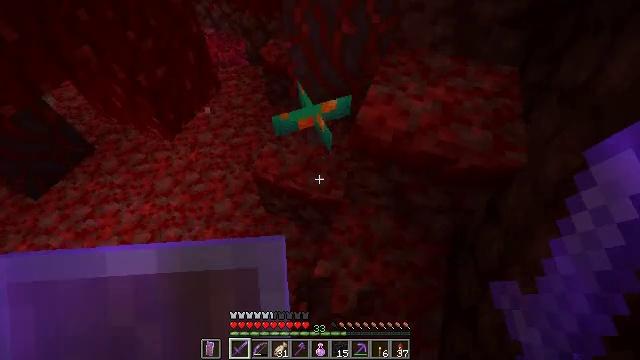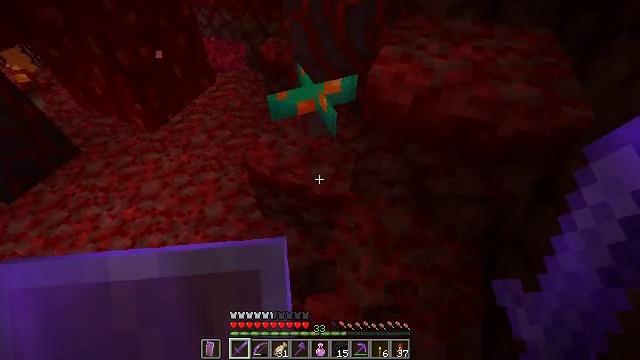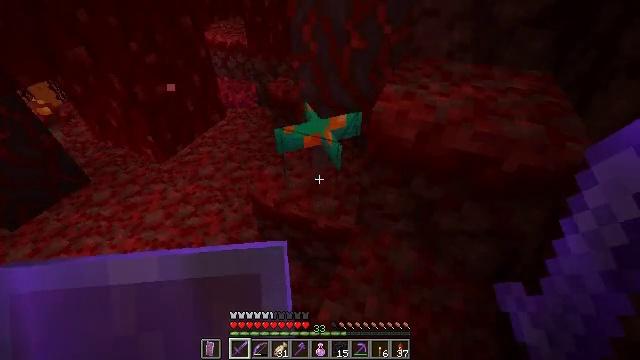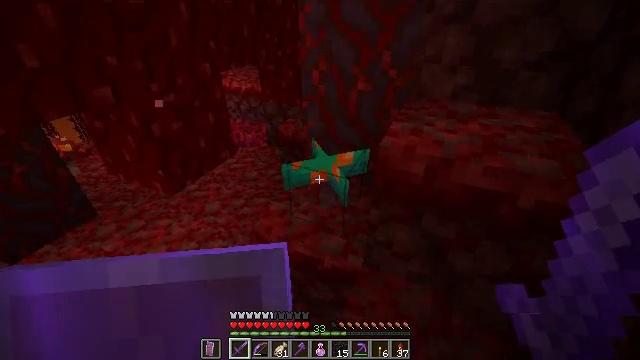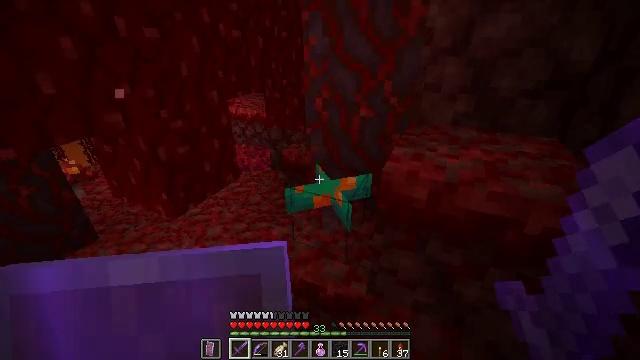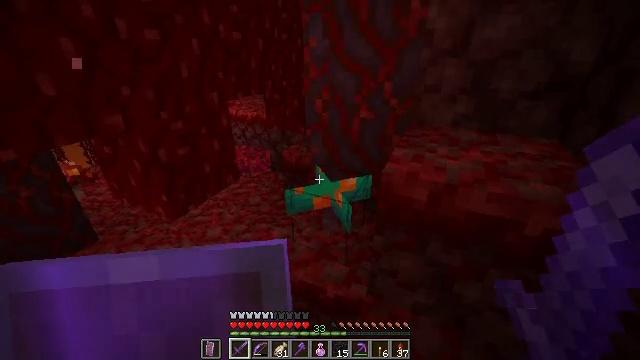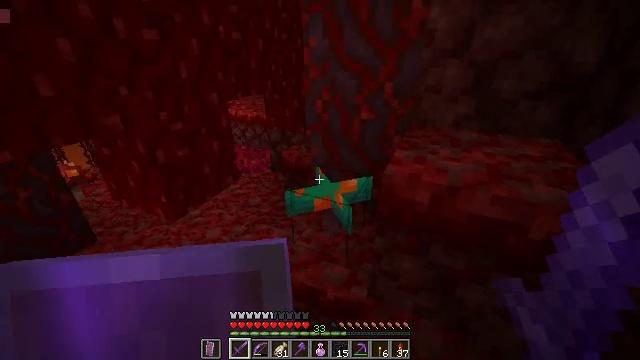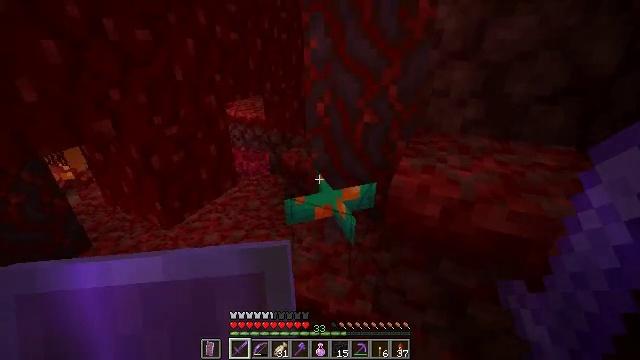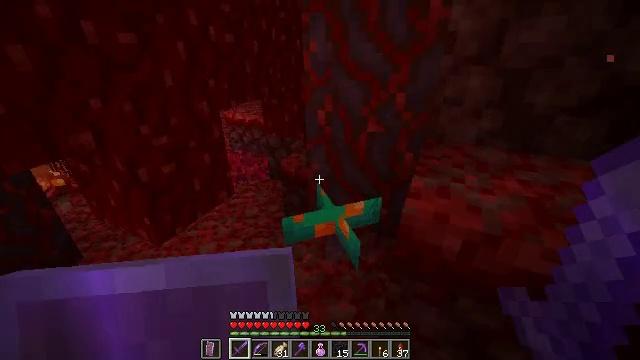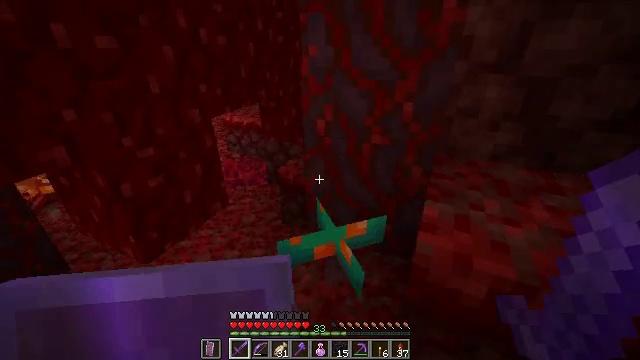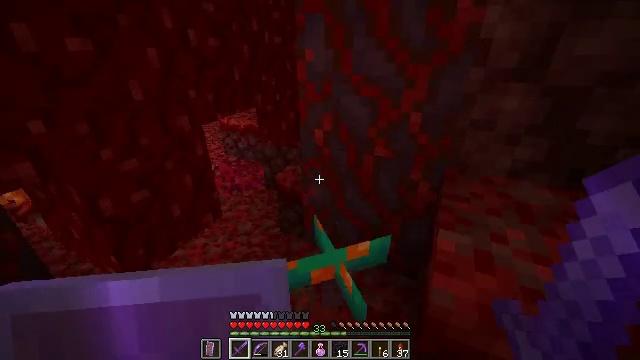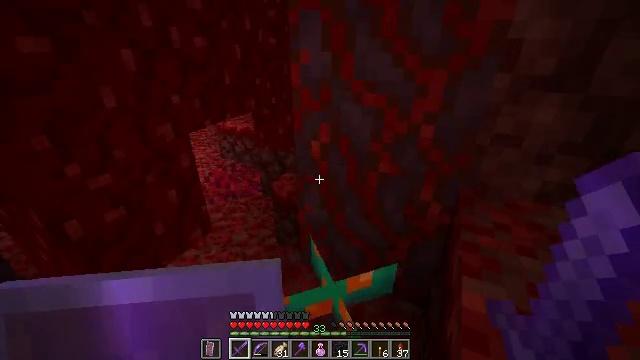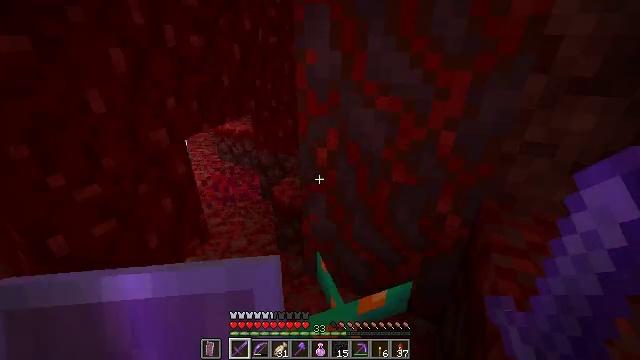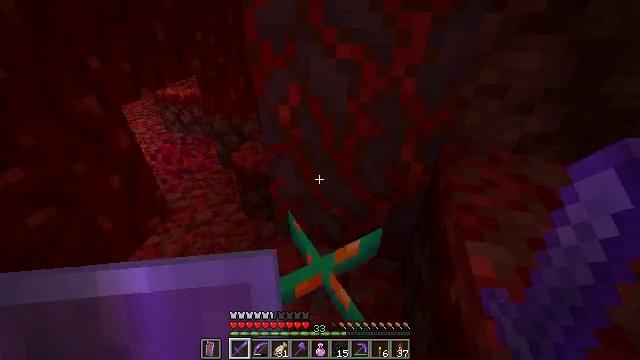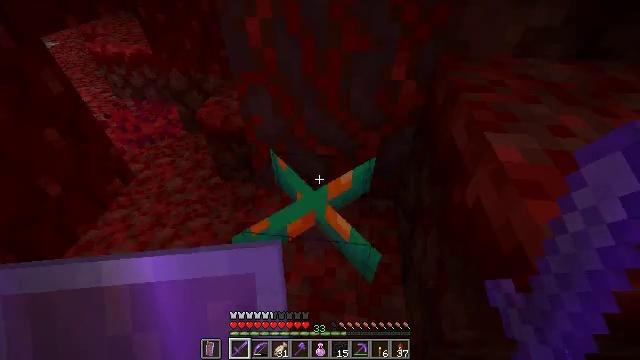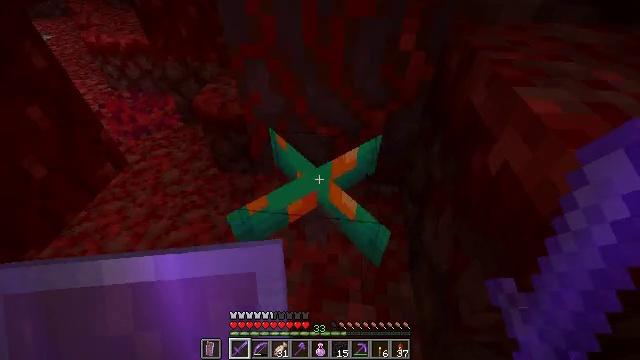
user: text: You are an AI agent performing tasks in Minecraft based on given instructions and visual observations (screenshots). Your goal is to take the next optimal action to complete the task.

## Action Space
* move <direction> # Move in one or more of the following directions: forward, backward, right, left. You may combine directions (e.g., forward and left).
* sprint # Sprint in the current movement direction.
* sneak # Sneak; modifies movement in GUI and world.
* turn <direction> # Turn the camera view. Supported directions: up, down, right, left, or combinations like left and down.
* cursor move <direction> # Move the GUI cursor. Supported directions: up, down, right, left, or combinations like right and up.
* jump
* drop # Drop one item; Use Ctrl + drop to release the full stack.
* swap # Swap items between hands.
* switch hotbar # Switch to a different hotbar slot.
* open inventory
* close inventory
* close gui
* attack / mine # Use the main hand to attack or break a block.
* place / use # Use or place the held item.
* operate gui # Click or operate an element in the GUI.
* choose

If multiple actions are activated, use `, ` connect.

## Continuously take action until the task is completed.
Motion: motion action
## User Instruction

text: Break the warped fungus in a warped forest biome.
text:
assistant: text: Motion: turn up
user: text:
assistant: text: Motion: turn left and up
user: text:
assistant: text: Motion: turn left and up
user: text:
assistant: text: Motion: turn up
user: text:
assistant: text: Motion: no_op
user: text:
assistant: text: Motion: move forward
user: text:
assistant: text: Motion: move forward
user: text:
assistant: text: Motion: move forward
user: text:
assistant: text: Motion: move forward
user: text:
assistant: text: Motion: move forward
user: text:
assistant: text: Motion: move forward
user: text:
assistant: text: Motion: move forward
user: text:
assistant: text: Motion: turn right and down
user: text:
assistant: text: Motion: turn right and down
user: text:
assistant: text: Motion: no_op
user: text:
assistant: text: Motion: turn down
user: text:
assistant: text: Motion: no_op
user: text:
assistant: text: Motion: no_op
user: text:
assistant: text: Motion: no_op
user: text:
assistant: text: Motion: no_op
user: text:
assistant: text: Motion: no_op
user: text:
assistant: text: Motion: no_op
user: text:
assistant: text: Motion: no_op
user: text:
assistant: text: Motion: turn left and up
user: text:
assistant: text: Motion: turn left and up
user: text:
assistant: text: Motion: no_op
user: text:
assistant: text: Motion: no_op
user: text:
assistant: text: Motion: no_op
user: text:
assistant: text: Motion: no_op
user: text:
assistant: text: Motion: attack / mine